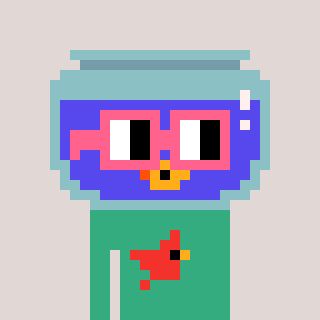
a pixel art character with square pink glasses, a goldfish-shaped head and a teal-colored body on a warm background